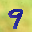
Label: 9